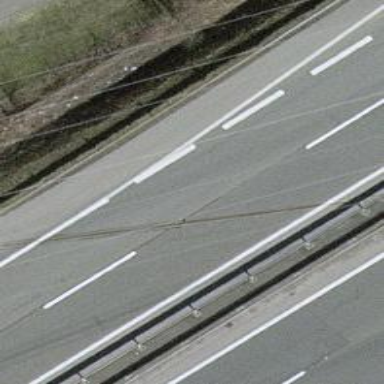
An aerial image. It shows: Asphalt motorway.